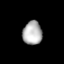
Tissue: lung
Cell type: Others
Senescence score: 0.2187
Nuclear area (px): 445
Mean DAPI intensity: 178.128